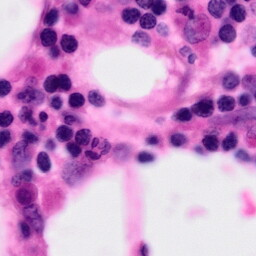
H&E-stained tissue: Pancreatic